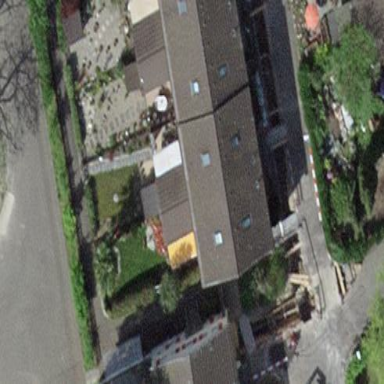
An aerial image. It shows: Terrace building.